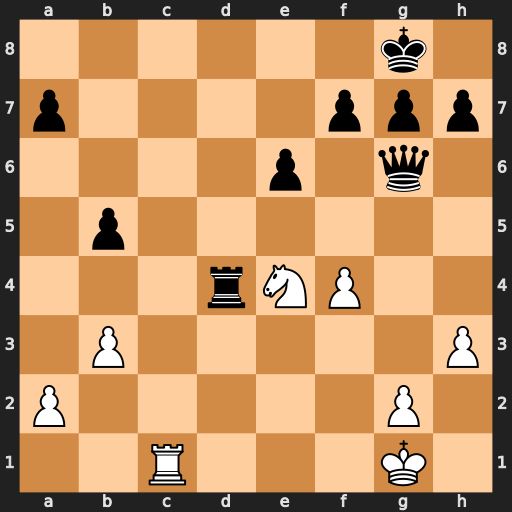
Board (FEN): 6k1/p4ppp/4p1q1/1p6/3rNP2/1P5P/P5P1/2R3K1
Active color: w
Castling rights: -
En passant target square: -
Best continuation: Rc8+ Rd8 Rxd8#